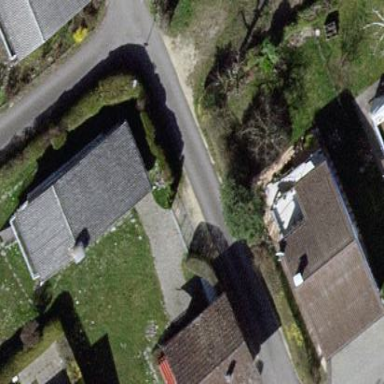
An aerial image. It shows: Bungalow.